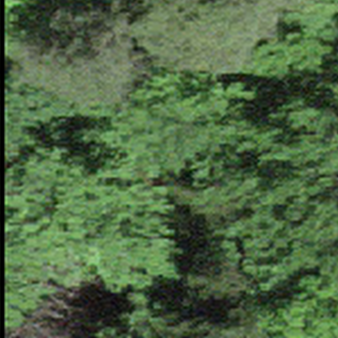
Label: other